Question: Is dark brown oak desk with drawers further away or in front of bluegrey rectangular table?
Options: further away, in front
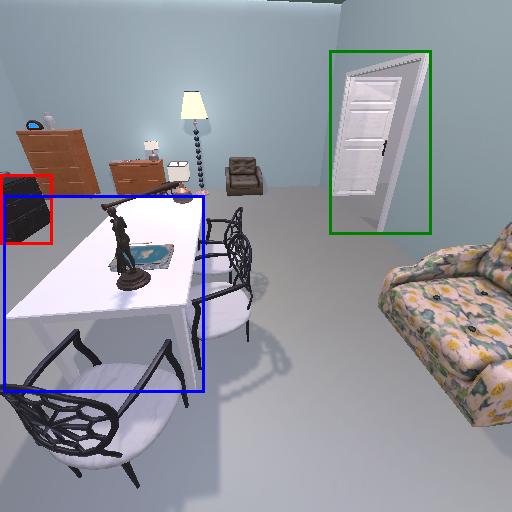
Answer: further away